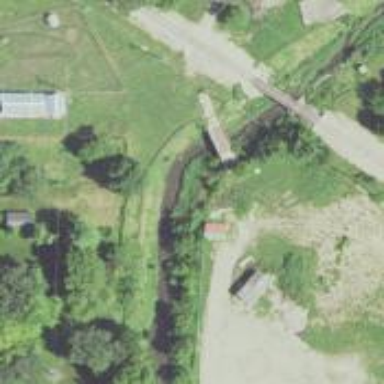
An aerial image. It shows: Residential road with bridge.